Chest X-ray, AP view. Patient: 54 years old, sex F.
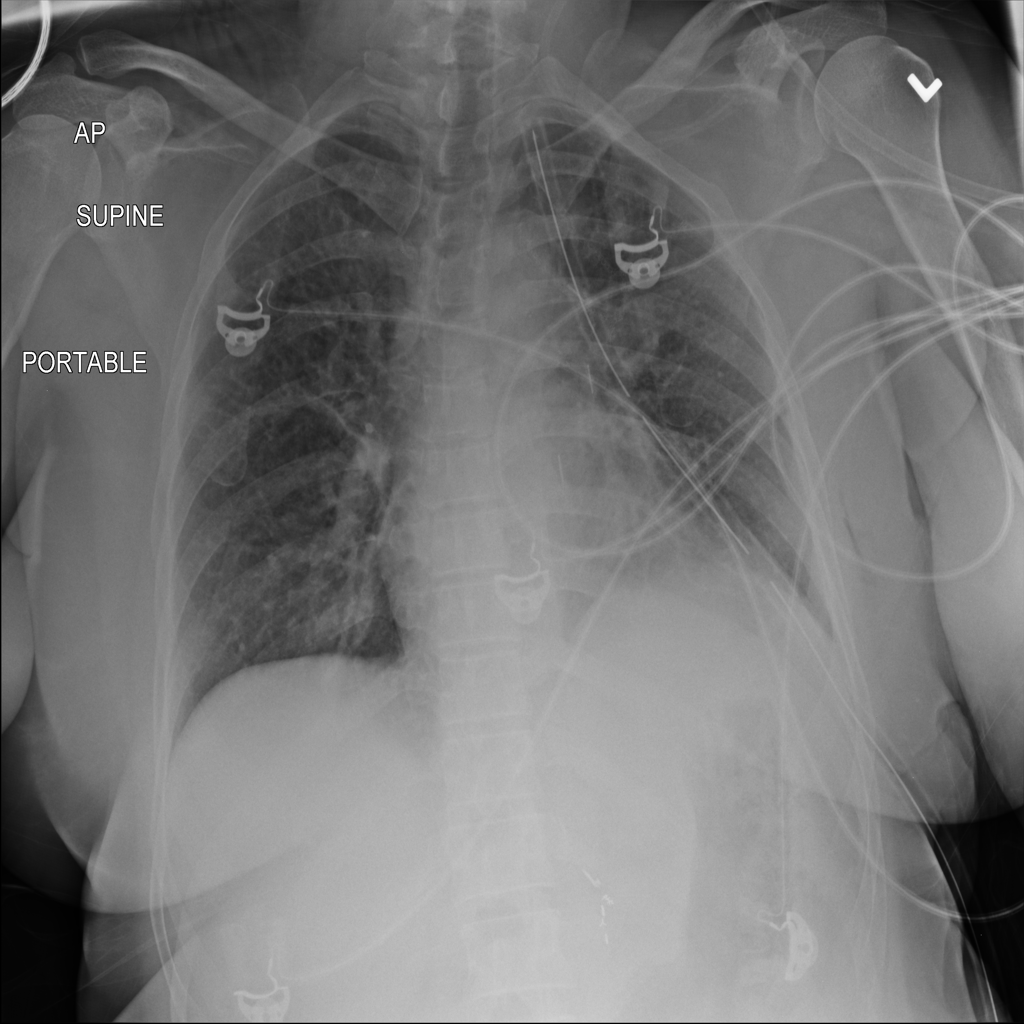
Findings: Atelectasis